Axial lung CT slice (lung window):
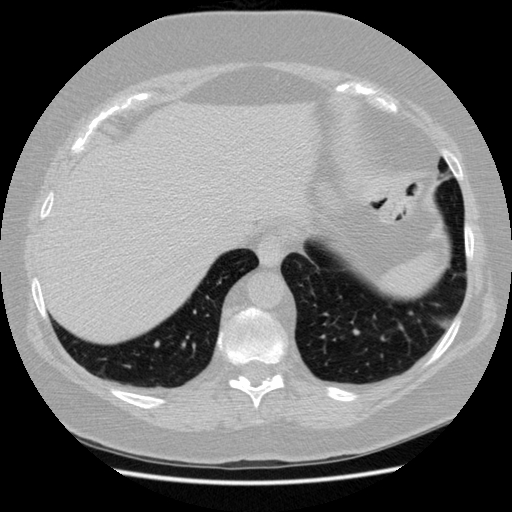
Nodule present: no